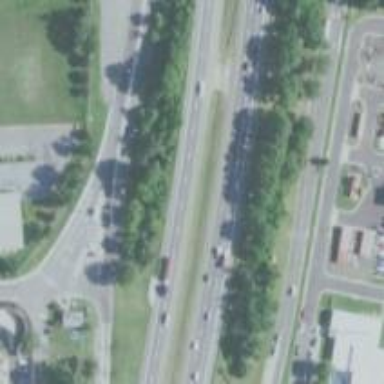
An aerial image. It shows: Motorway junction.